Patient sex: M
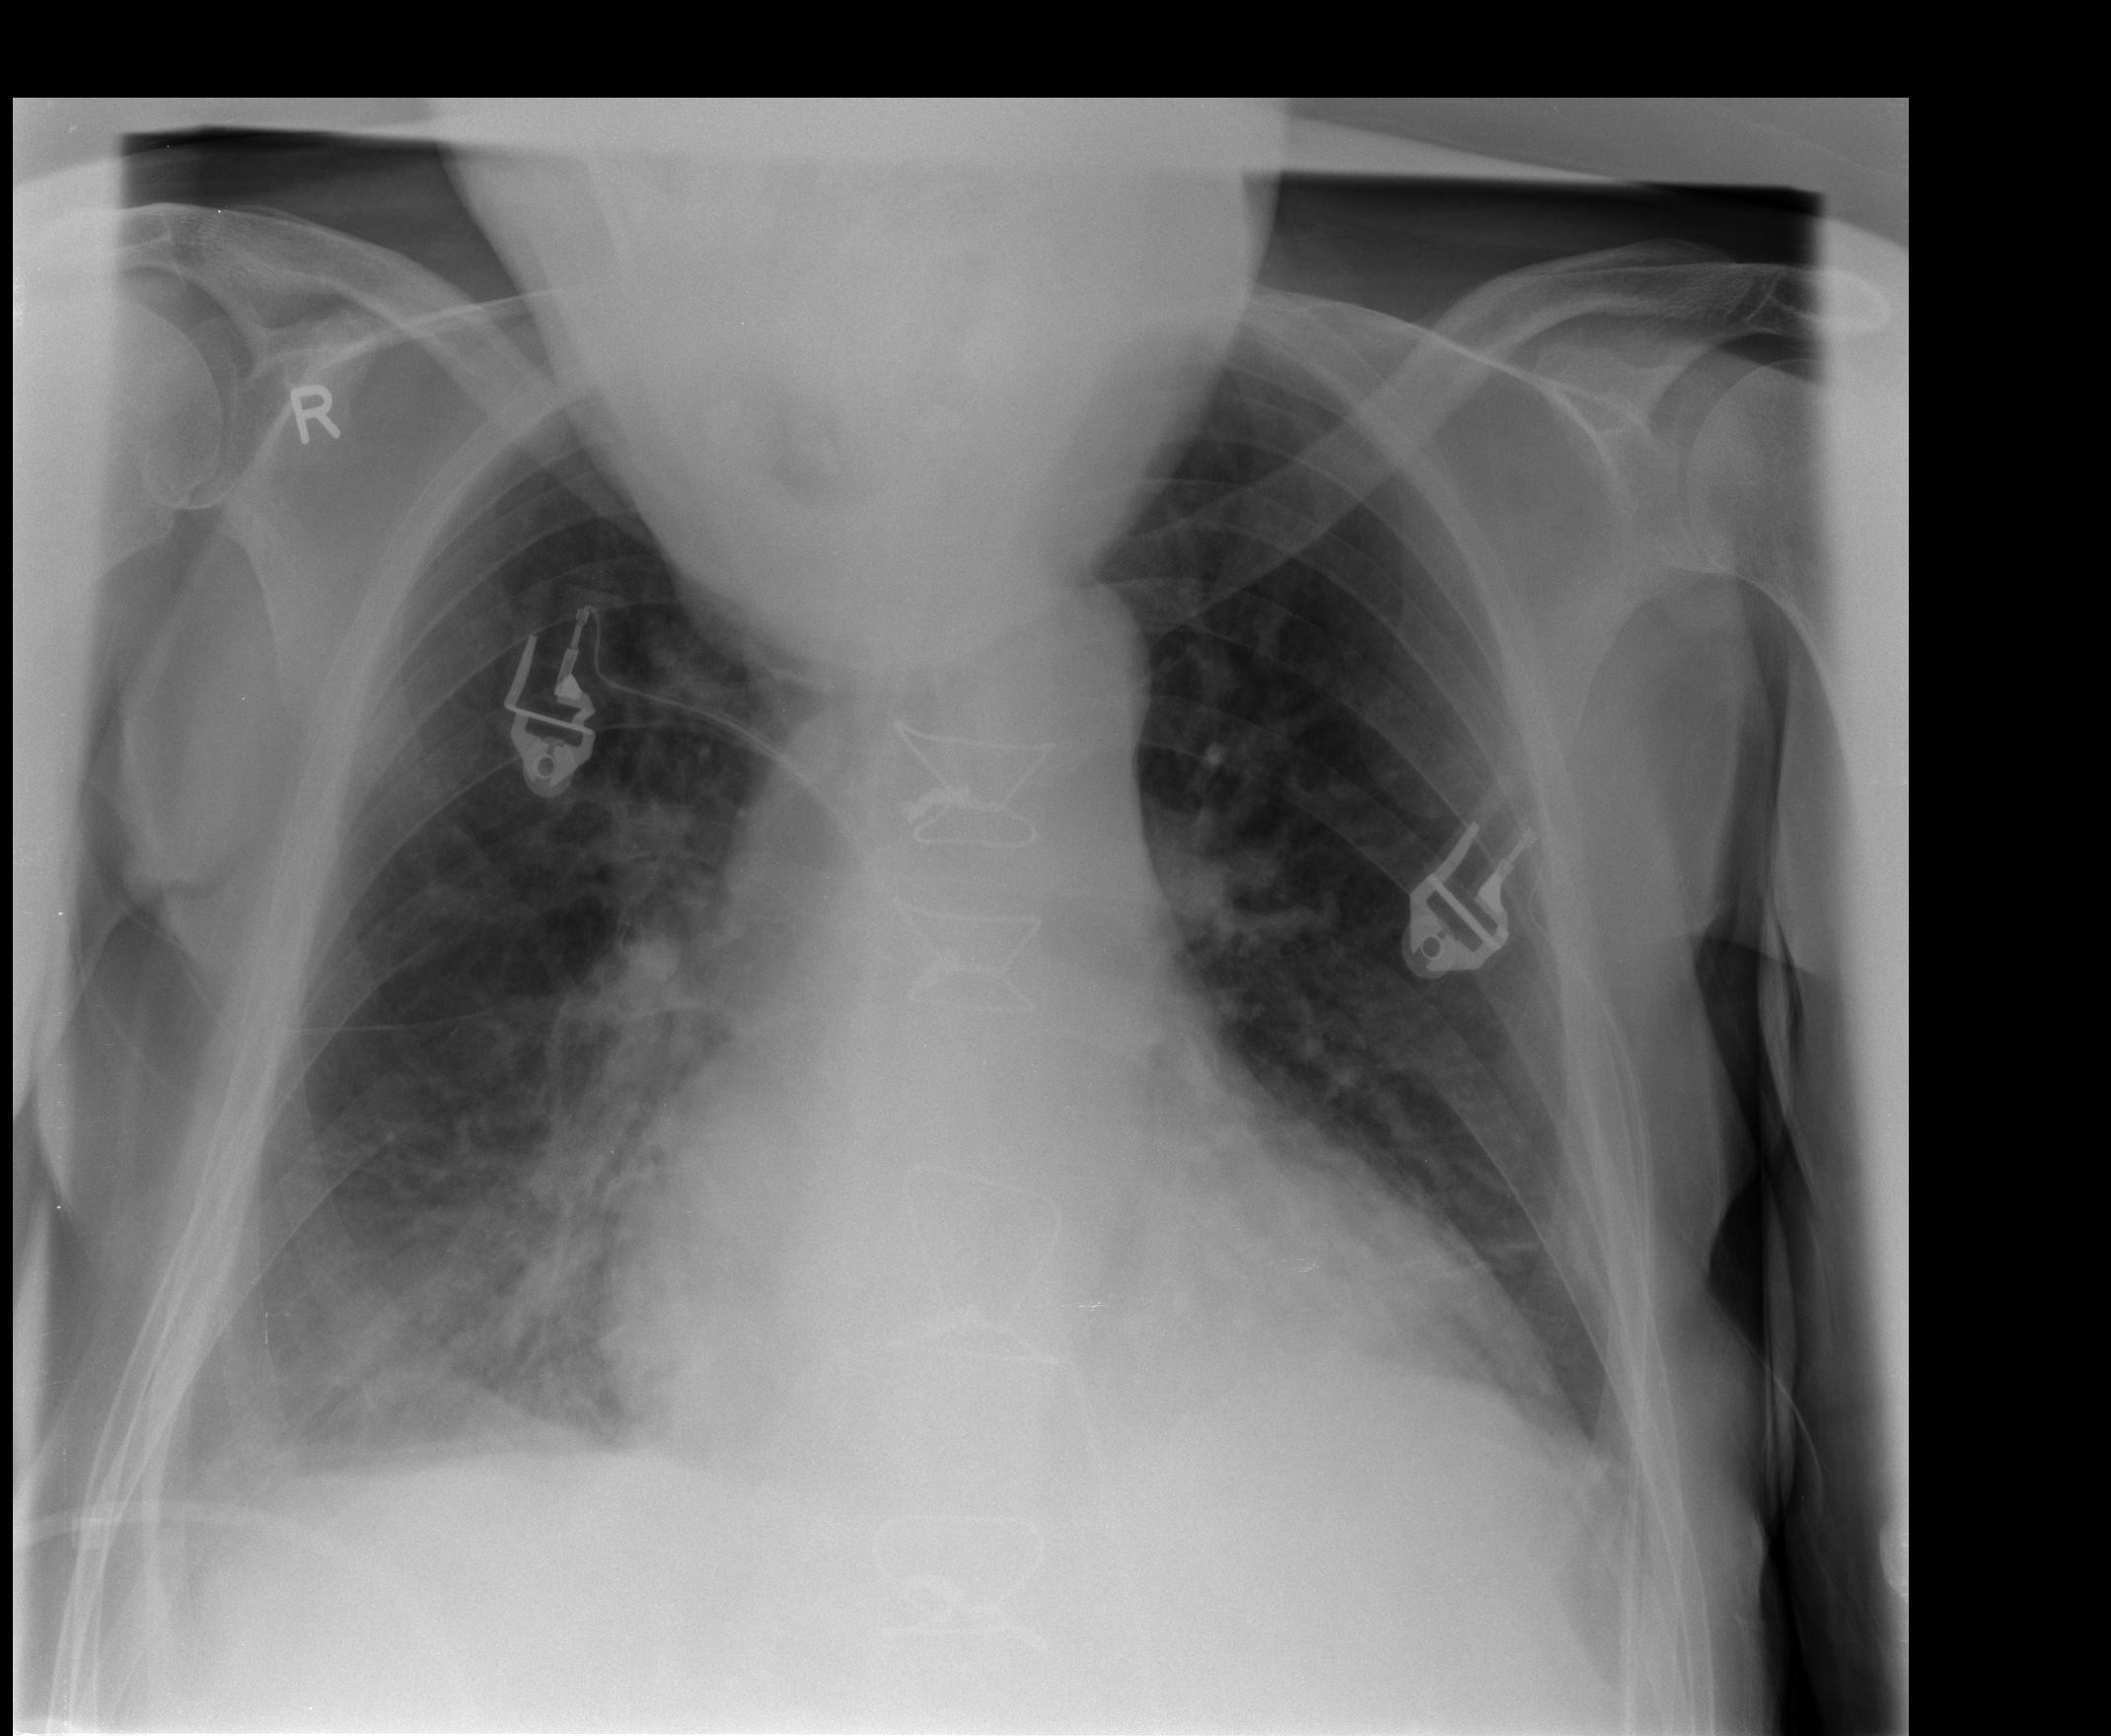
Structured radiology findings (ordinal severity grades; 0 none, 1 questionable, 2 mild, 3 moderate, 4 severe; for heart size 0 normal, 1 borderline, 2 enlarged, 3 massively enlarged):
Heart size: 2
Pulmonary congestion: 1
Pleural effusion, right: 2
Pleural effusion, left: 0
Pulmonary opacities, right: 0
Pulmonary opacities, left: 0
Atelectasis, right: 2
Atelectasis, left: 2